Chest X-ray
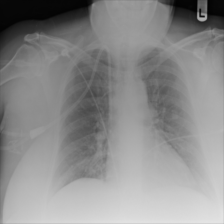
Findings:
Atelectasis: negative
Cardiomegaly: negative
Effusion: negative
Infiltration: negative
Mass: negative
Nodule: negative
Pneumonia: negative
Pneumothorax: negative
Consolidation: negative
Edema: negative
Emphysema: negative
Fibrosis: negative
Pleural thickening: negative
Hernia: negative